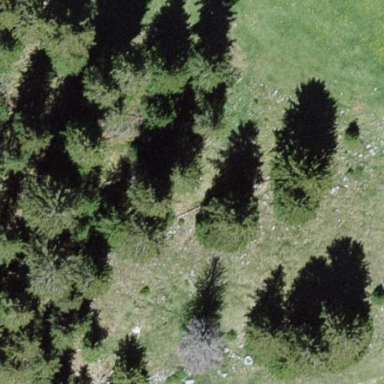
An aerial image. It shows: Forest area.